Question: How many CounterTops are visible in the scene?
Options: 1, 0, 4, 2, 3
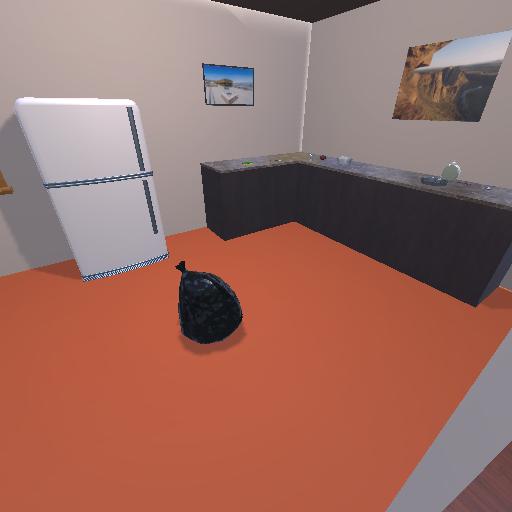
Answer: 1